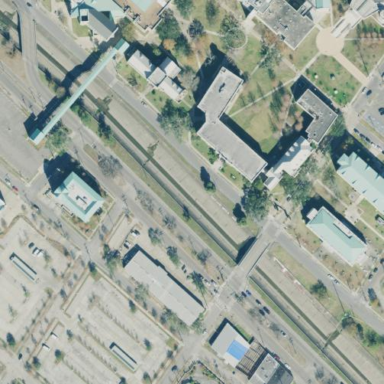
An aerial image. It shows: University.